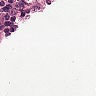
Metastatic tissue present: no